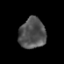
Tissue: prostate
Cell type: T cells
Senescence score: 0.3618
Nuclear area (px): 794
Mean DAPI intensity: 81.725